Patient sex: M
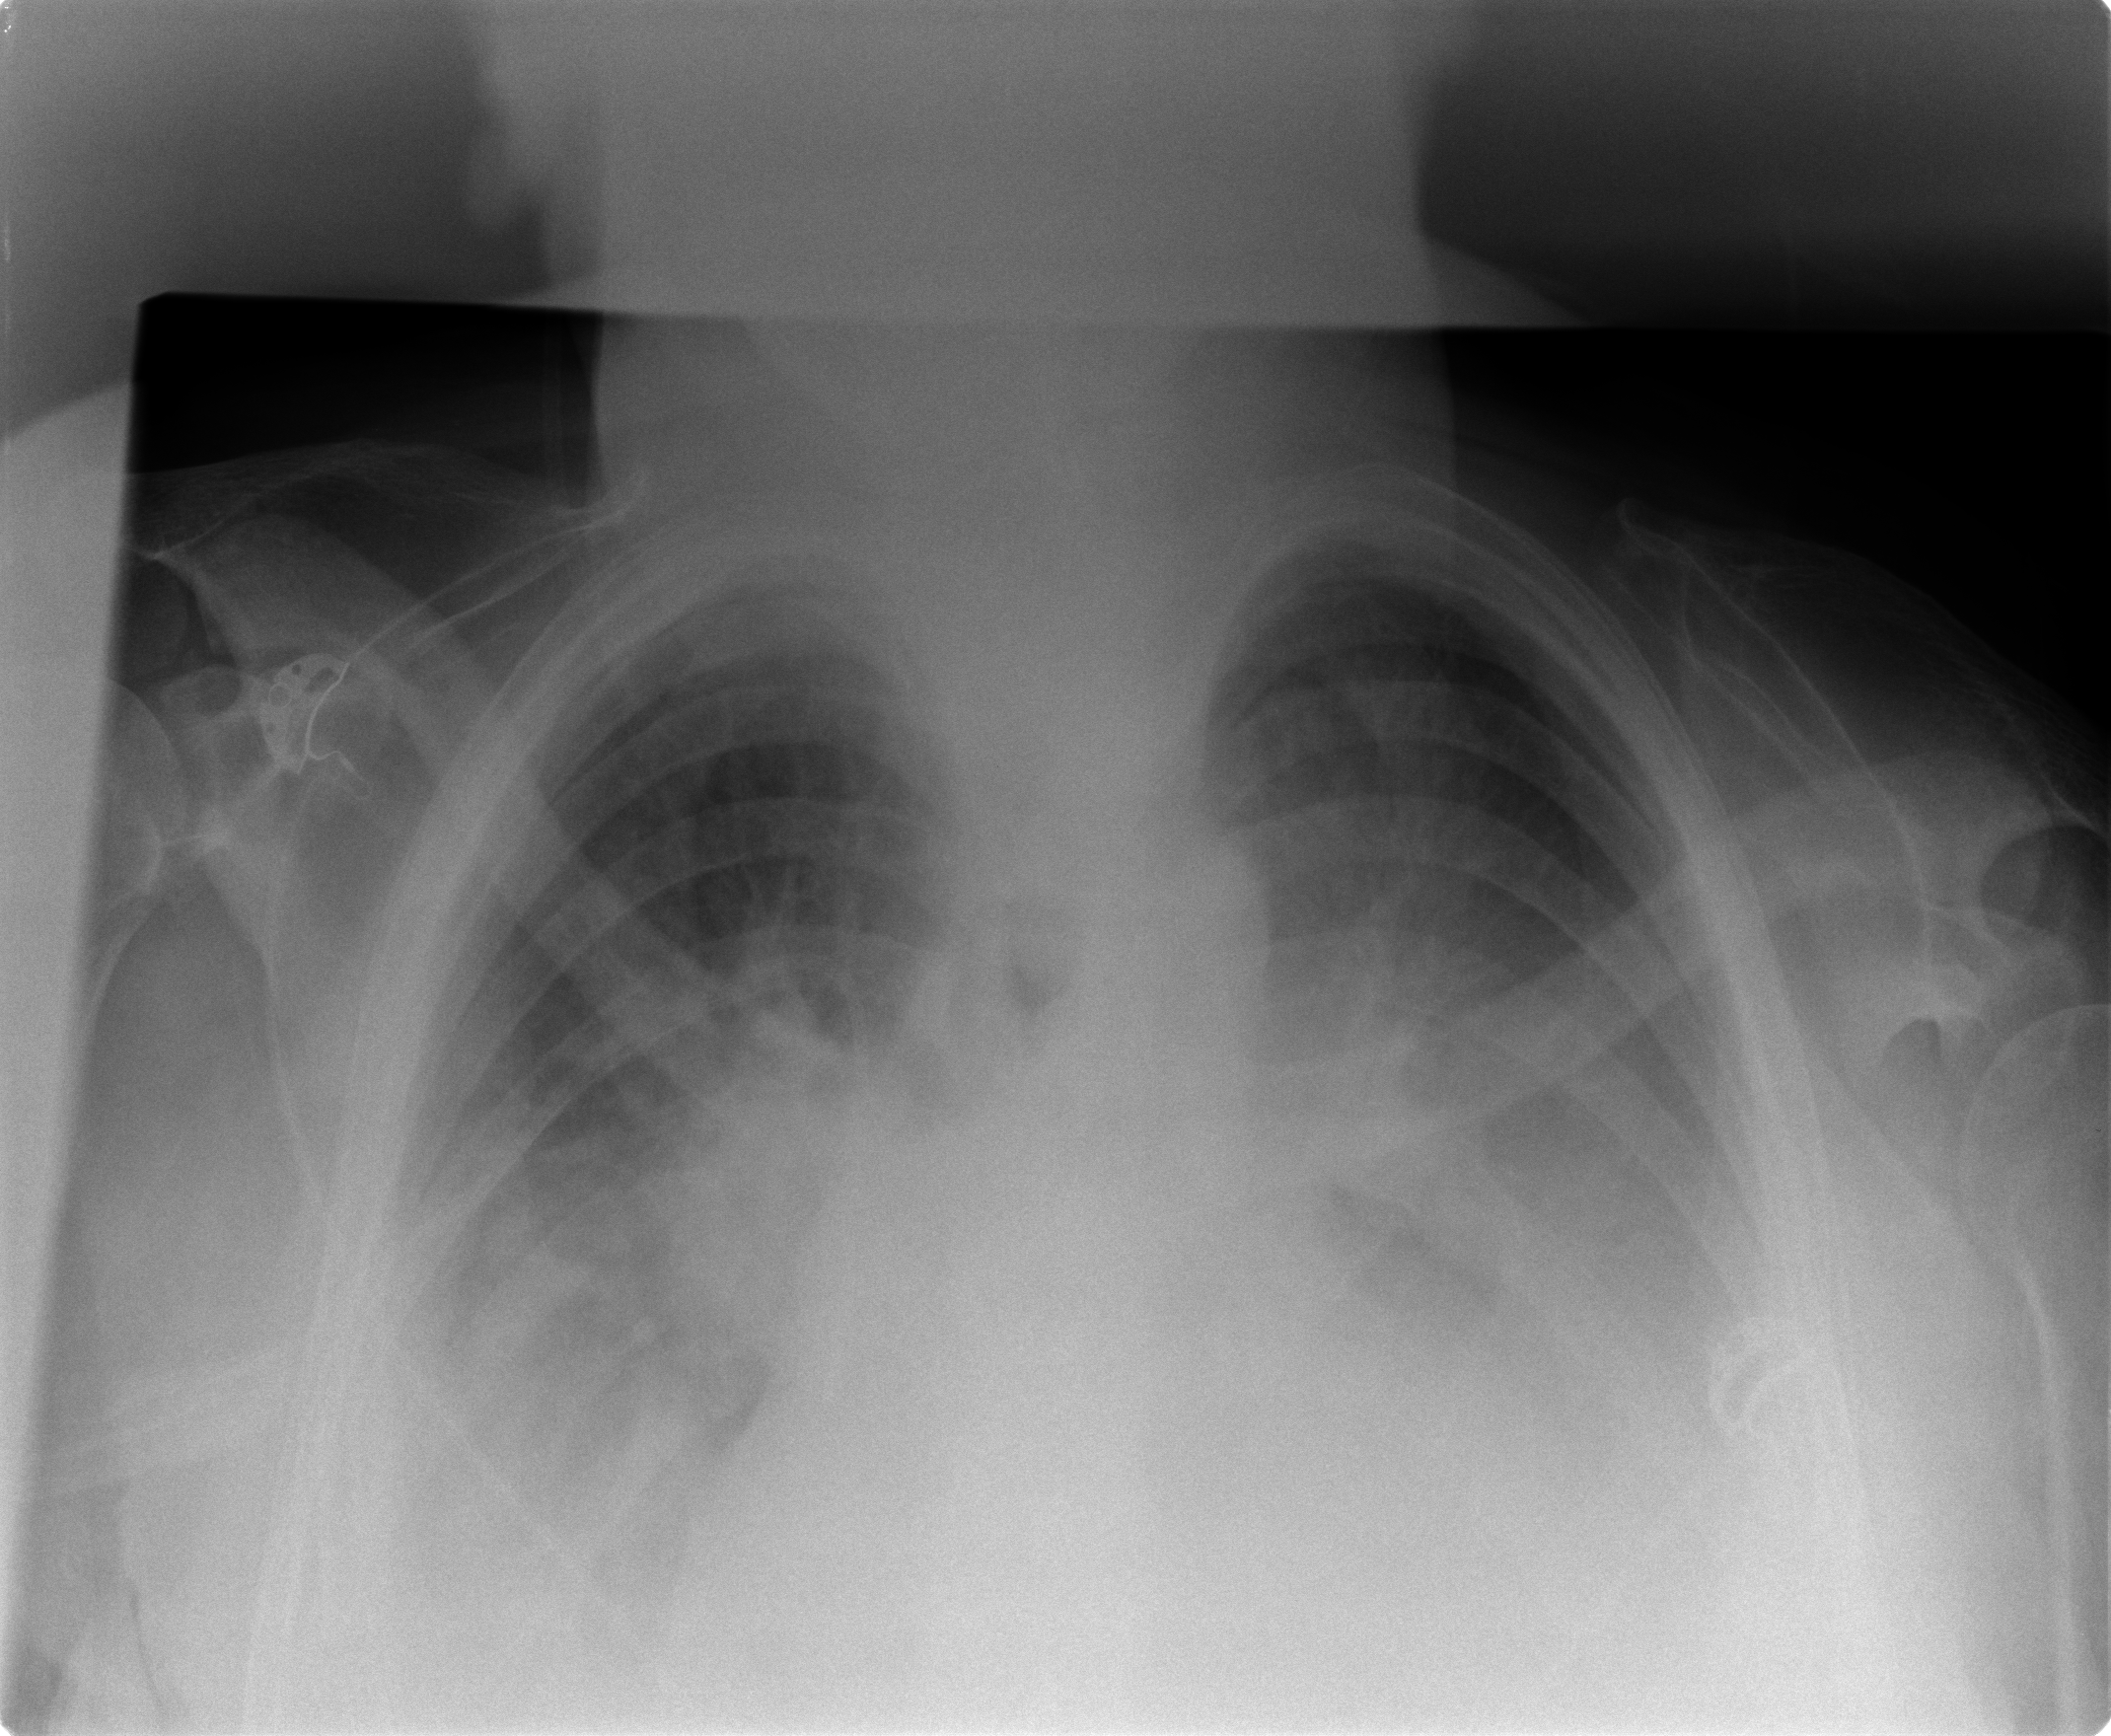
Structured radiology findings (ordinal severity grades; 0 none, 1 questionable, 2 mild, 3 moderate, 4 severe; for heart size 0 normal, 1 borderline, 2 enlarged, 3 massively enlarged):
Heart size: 2
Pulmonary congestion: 3
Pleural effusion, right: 2
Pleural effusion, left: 3
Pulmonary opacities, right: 2
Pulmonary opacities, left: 2
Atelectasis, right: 3
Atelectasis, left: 3